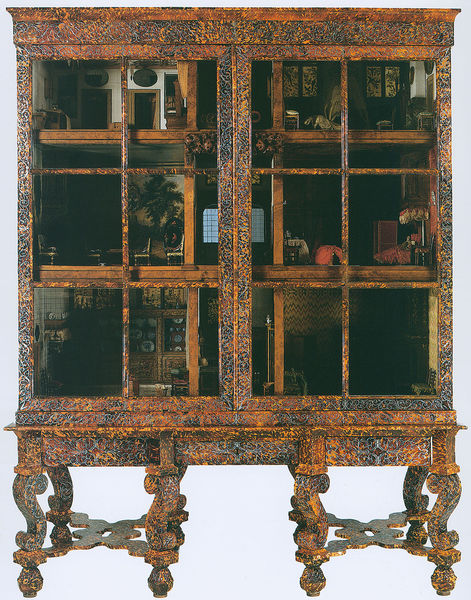
Titel: Puppenhaus von Petronella Oortman
Institution: Amsterdam, Rijksmuseum
Schlagwörter: glas, holz, zimmer, barock, beine, schrank, tapete, vitrine, schnitzerei, kabinett, kunsthandwerk, fassung, puppenhaus, queen anne